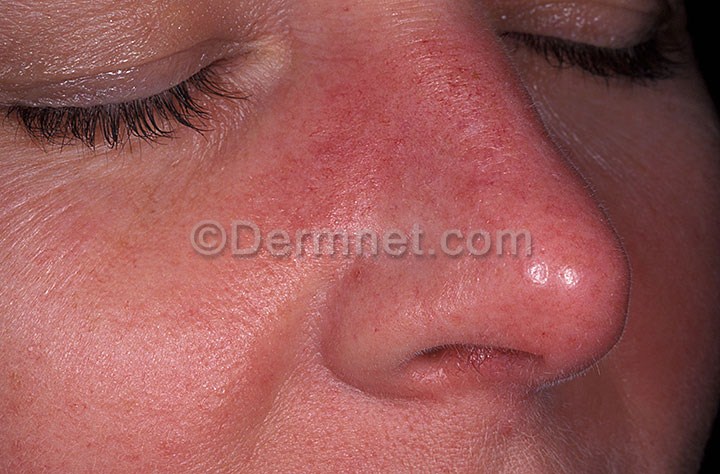
Disease: Acne and Rosacea Photos